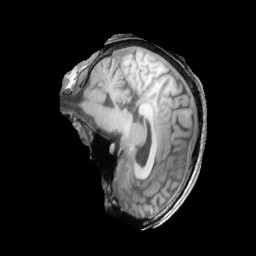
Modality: T1w
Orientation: sagittal
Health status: ill
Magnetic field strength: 3 T